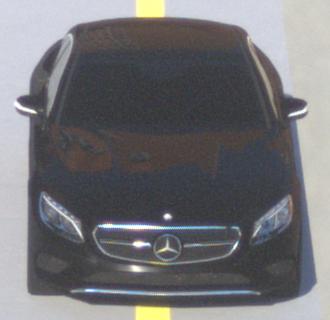
Make: Mercedes-Benz
Model: S 400 Coupé
Detailed model: S-Class (217) Coupé
Model produced from: 2015/10
Model produced until: 2017/09
Doors: 2
Color: black
Road condition: dry road
Daytime: morning or afternoon
Contrast: high contrast